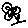
Label: flower